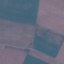
Label: AnnualCrop